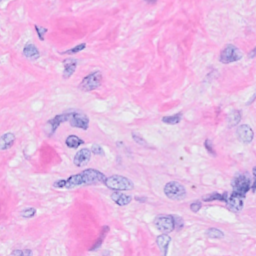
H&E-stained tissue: Breast